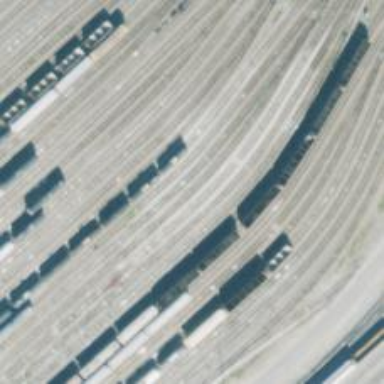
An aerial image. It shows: Railway yard in service.